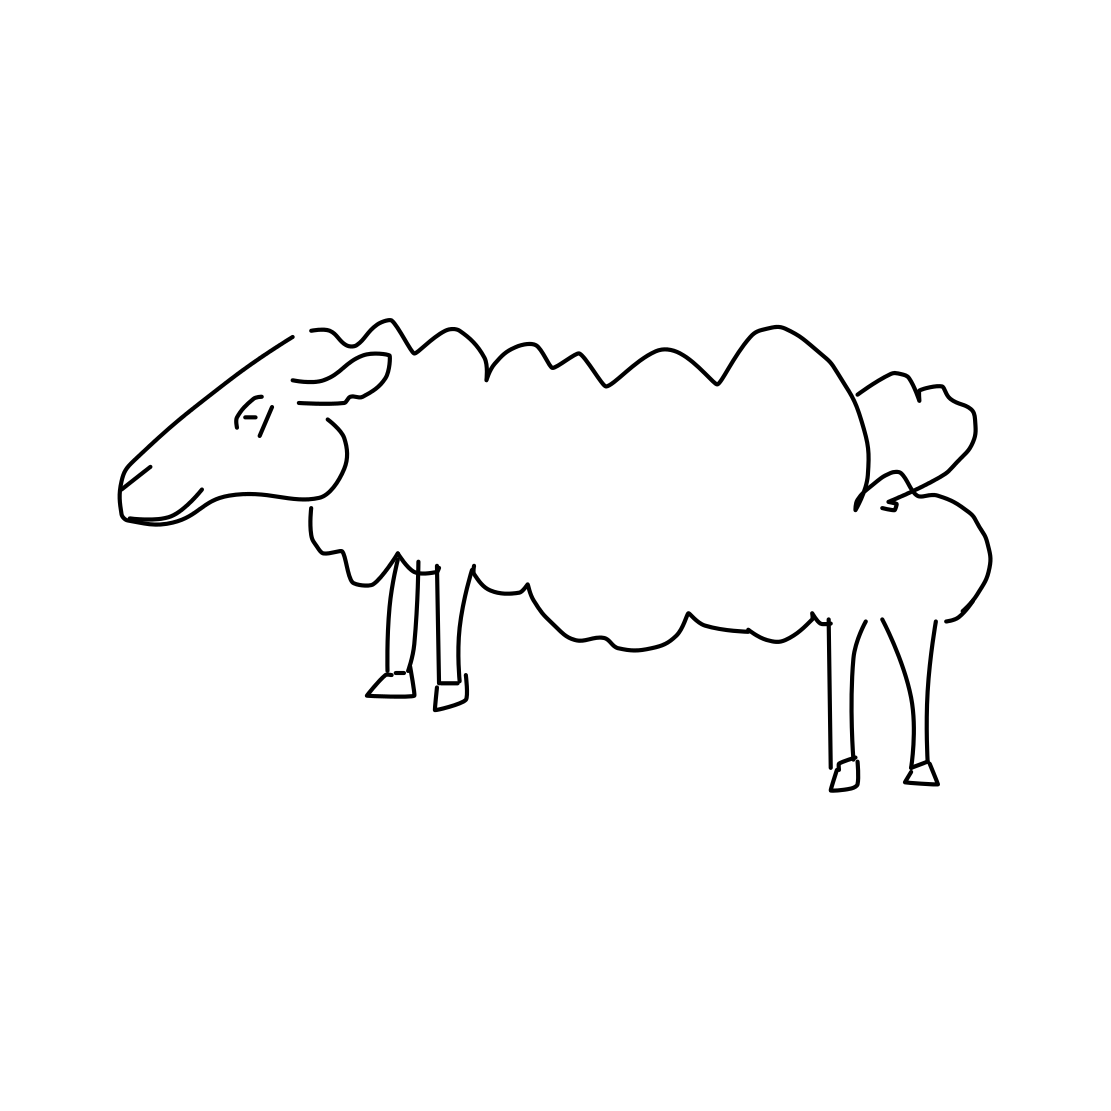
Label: sheep